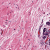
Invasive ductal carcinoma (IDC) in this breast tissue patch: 0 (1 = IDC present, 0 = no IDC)